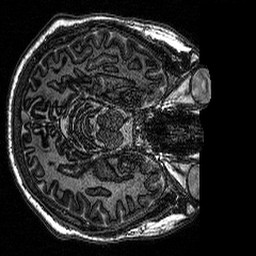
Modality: MP2RAGE
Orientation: axial
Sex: male
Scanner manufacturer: siemens
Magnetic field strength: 3 T
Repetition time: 5 s
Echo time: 0.00292 s